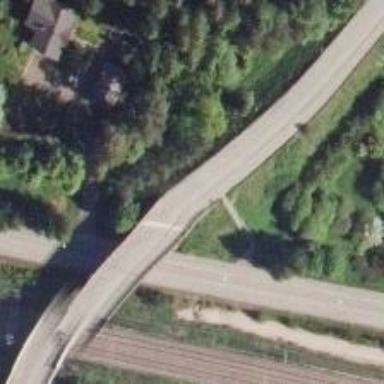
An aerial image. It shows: Cycleway with asphalt surface on embankment.